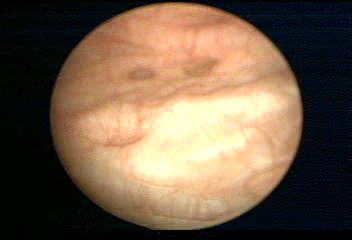
Modality: WLC
Class: Normal mucosa
Bladder cancer association: No